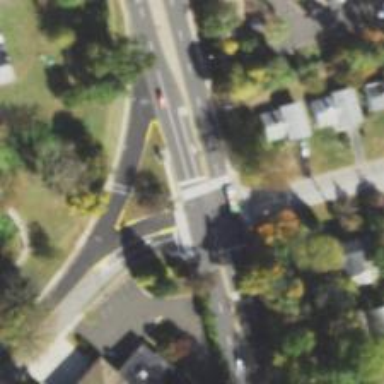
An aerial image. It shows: Marked crossing on footway.